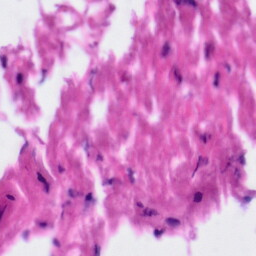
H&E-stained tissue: Tonsil